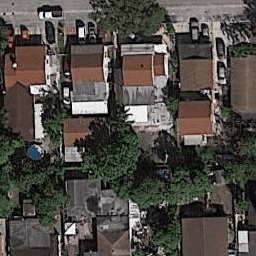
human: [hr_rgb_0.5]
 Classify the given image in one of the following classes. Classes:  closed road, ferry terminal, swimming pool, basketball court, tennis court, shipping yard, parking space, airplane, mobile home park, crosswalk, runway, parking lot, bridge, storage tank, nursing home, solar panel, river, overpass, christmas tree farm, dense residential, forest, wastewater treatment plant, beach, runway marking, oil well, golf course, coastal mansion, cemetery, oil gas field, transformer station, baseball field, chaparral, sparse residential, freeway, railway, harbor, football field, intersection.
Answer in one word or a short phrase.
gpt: dense residential